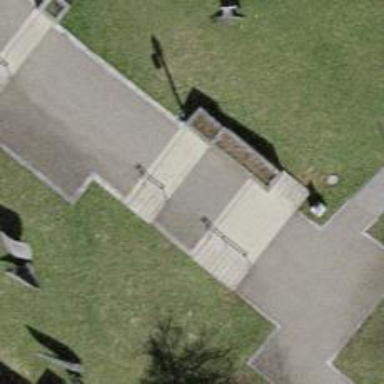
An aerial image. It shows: Set of concrete steps.